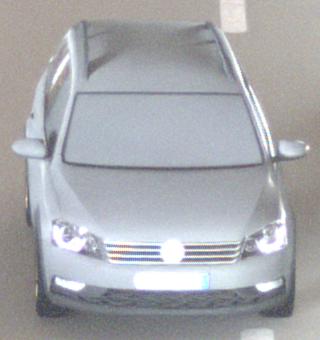
Make: VW
Model: Passat Alltrack 1.8 TSI
Detailed model: Passat (B7) Alltrack
Model produced from: 2012/03
Model produced until: 2013/06
Doors: 5
Color: gray
Road condition: dry road
Daytime: midday
Contrast: medium contrast